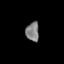
Tissue: lung
Cell type: Epithelial cells
Senescence score: 0.2211
Nuclear area (px): 245
Mean DAPI intensity: 129.245